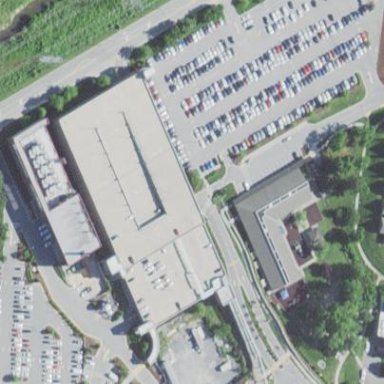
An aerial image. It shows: Multi-storey parking building.